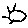
Label: sun